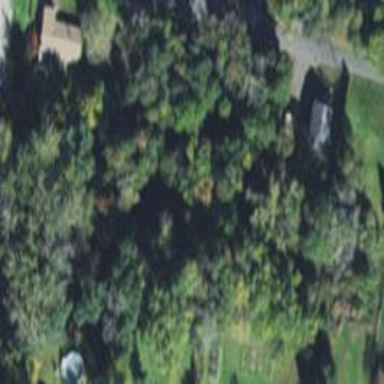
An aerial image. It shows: Serene woodland landscape.